七年级 · 立体几何学
(本小题 8.0 分)

(I)写出判断平面上不同三点 $A 、 B 、 C$ 共线的三种方法;

(II) 是否存在这样的三棱雉 $A-B C D$ (如图), 使 $A B=C D=3, A D=B C=4, A C=B D=5$ ?若存在, 求出其表面积; 若不存在, 说明理由.

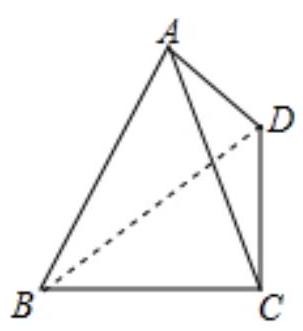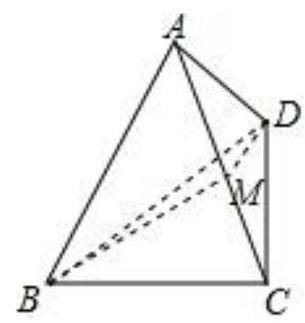
答案: 解: (I)方法一: 如果 $A B C=A C$, 那么点 $A 、 B 、 C$ 共线;方法二: $\angle A B C=180^{\circ}$, 点 $A 、 B 、 C$ 共线;方法三: 建立平面直角坐标系, 根据点 $A 、 B$ 的坐标求出直线 $A B$ 的解析式, 把点 $C$ 的坐标代入直线 $A B$ 的解析式检验即可;(II)不存在这样的三棱雉 $A-B C D$,理由如下: 取 $A C$ 的中点 $M$, 连接 $B M 、 D M$, 在 $\triangle A B C$ 中, $A B^{2}+B C^{2}=3^{2}+4^{2}=25, A C^{2}=25$,$\therefore A B^{2}+B C^{2}=A C^{2}$,$\therefore \angle A B C=90^{\circ}$, $\because$ 点 $M$ 为 $A C$ 的中点,$\therefore B M=\frac{1}{2} A C=\frac{5}{2}$,同理可得, $D M=\frac{1}{2} A C=\frac{5}{2}$,$\therefore B M+D M=B D$,这与三角形两边之和大于第三边相矛盾,$\therefore$ 不存在这样的三棱雉 $A-B C D$.
解析:  (I)根据线段中点的定义、平角的定义以及一次函数图象上点的坐标特征解答;(II)取 $A C$ 的中点 $M$, 连接 $B M 、 D M$, 根据勾股定理的逆定理得到 $\angle A B C=90^{\circ}$, 再根据直角三角形斜边上的中线的性质、三角形的三边关系证明结论.本题考查的是立体图形、直角三角形斜边上的中线的性质、勾股定理的逆定理、三角形的三边关系, 根据勾股定理的逆定理得到 $\angle A B C=90^{\circ}$ 是解题的关键.